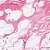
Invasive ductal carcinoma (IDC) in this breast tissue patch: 0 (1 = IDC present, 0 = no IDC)